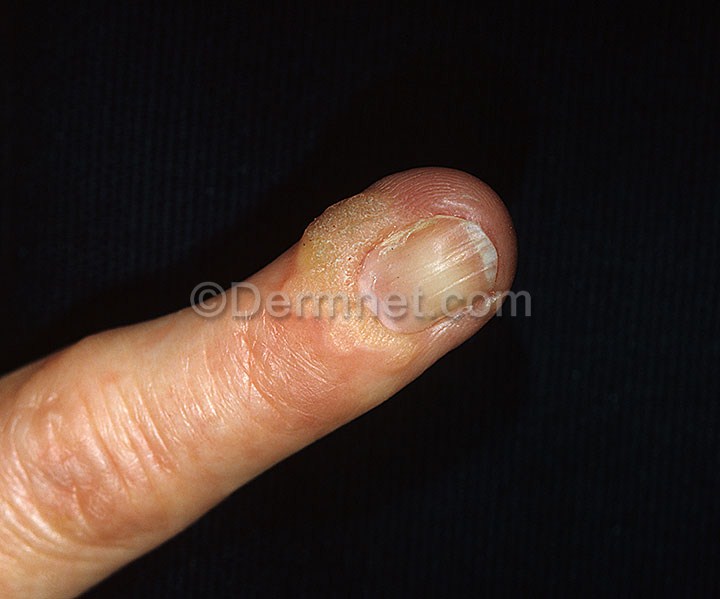
Disease: Warts Molluscum and other Viral Infections